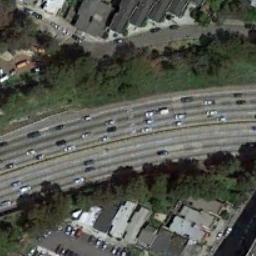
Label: freeway